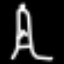
Label: The Eiffel Tower